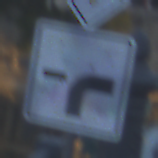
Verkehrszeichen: VerlaufVorfahrtsstrasse9
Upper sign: Vorfahrtsstrasse
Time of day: SunriseSunset
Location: Outdoor (Urban)
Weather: Clear
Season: NotSpecified
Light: Natural